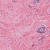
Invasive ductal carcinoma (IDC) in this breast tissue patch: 1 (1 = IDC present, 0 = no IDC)